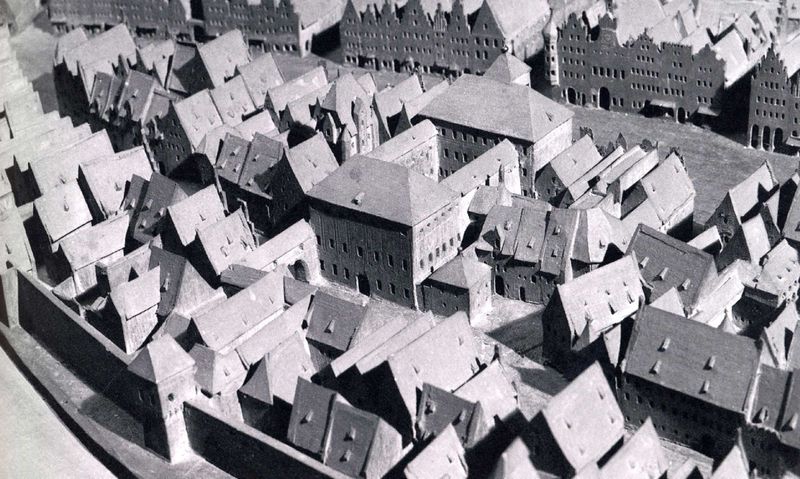
Titel: Holzmodell der Stadt Landshut
Künstler: Jakob Sandtner
Institution: München, Bayerisches Nationalmuseum
Schlagwörter: schatten, weiß, stadt, fenster, grau, hell, holz, licht, schwarz, strasse, tür, dach, gebäude, haus, zaun, architektur, stein, häuser, sonne, dachziegel, turm, modell, fassaden, türen, dorf, dächer, giebel, mauer, platz, tor, foto, straßen, innenhof, türme, torbogen, gauben, schwarz-weiß, mittelalter, siedlung, stadtmauer, marktplatz, patrizier, rekonstruktion, spitzgiebel, altstadt, verwinkelt, ghetto, hansestadt, tr, stadtmodell münchen, sandtner